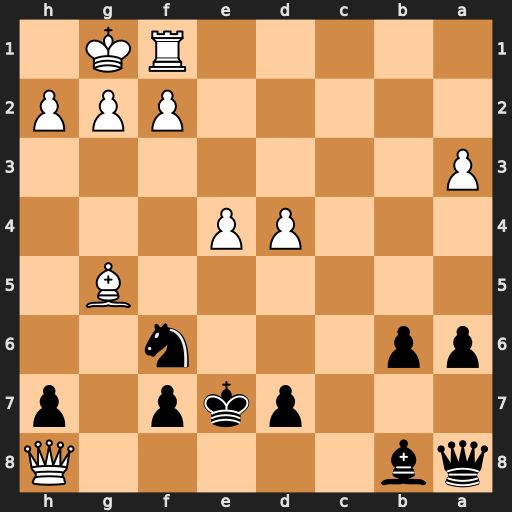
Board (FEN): qb5Q/3pkp1p/pp3n2/6B1/3PP3/P7/5PPP/5RK1
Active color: b
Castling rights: -
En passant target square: -
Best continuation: Bxh2+ Kxh2 Qxh8